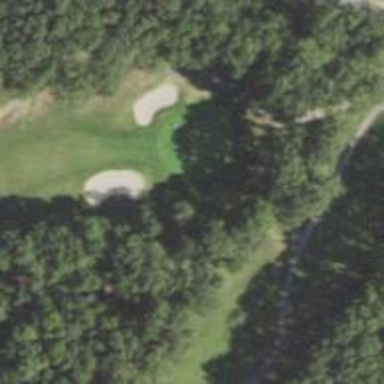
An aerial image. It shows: Path for golf carts.